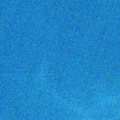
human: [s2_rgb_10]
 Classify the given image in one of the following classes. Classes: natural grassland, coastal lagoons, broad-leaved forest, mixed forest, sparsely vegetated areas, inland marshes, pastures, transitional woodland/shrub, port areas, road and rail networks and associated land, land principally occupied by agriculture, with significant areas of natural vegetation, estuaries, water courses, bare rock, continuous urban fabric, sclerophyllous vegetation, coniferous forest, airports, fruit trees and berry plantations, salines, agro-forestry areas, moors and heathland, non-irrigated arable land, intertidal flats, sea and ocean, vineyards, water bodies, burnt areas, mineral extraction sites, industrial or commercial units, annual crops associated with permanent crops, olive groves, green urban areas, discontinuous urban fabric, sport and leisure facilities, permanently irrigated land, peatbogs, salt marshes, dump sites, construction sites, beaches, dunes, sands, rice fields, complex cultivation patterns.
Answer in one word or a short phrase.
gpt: sea and ocean